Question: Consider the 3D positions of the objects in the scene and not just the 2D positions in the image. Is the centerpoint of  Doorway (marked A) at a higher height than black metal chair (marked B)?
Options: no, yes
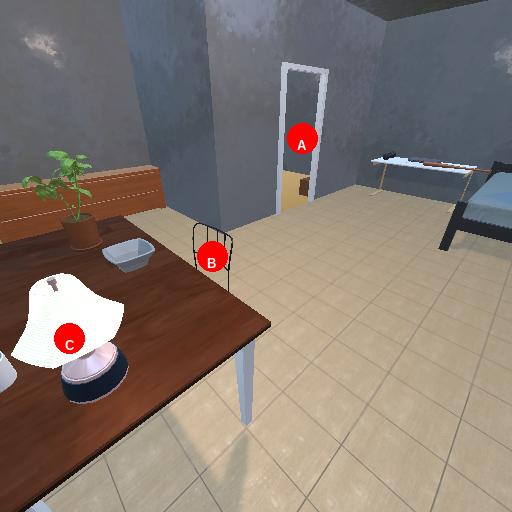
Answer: no